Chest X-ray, AP view. Patient: 35 years old, sex M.
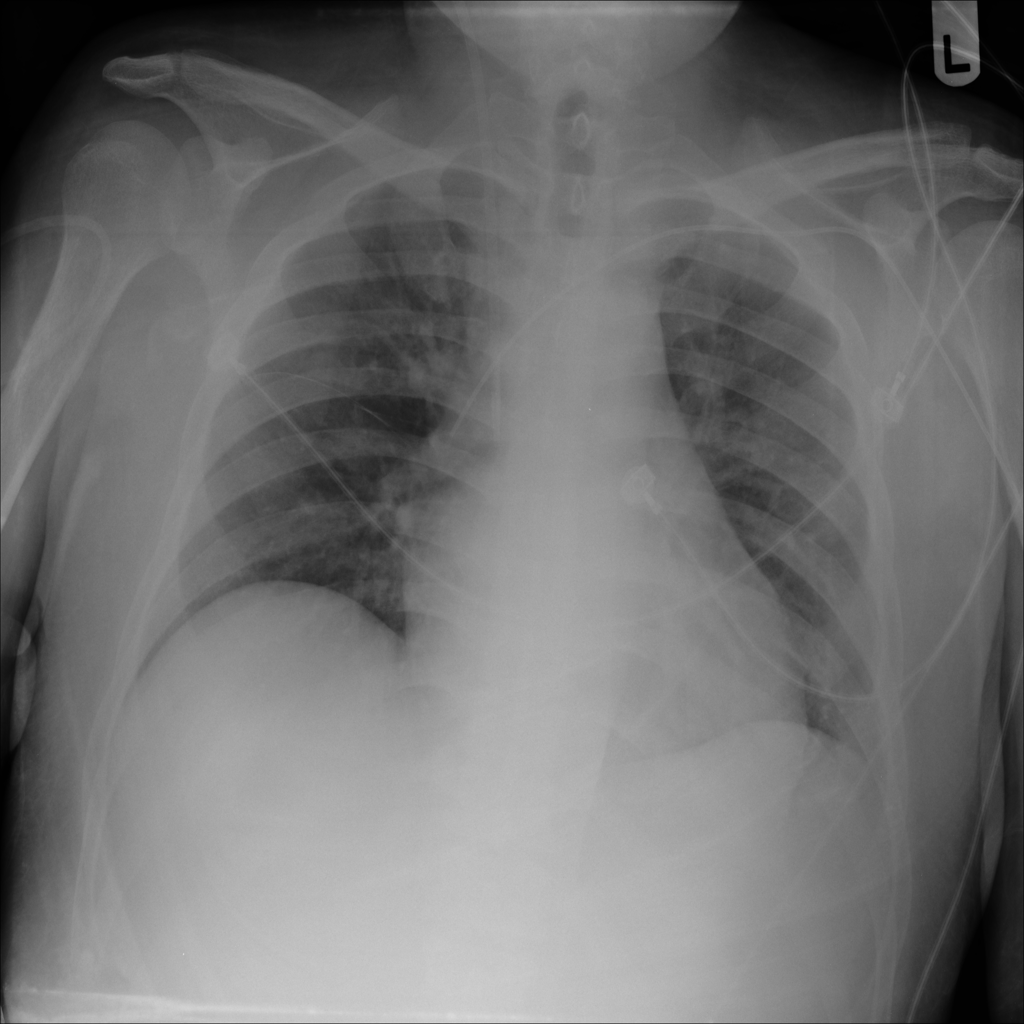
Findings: No Finding